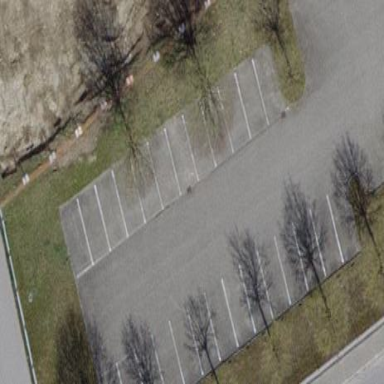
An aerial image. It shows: Parking area with surface.